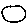
Label: circle